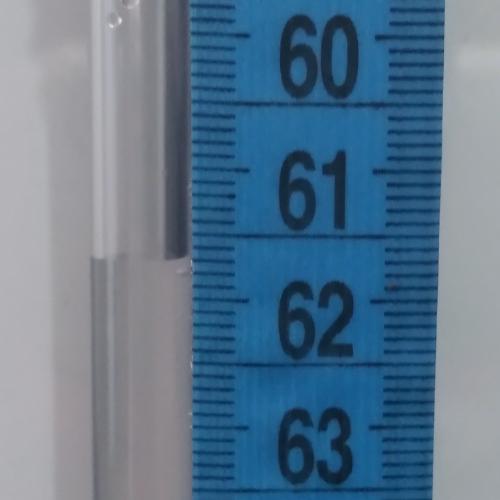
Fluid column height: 61.7 cm